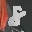
Label: 8